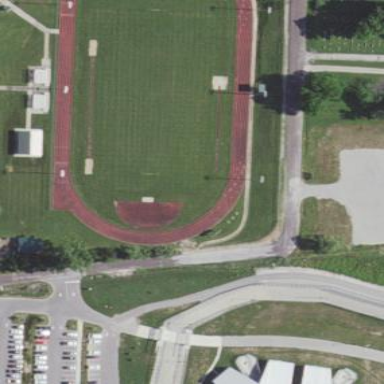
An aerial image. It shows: Track located within leisure land area.